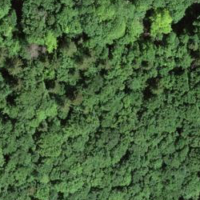
EUNIS habitat code: 41
Species observed at this site:
Allium ursinum